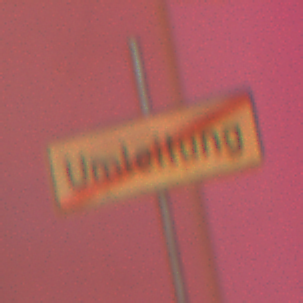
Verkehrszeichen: EndeDerUmleitungsankuendigung
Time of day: Night
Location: Outdoor (Urban)
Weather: Overcast
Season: Winter
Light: Artificial